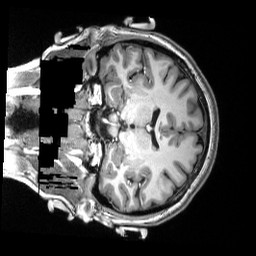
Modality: T1w
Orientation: coronal
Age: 26
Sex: female
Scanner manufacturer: siemens
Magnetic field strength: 3 T
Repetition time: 2.53 s
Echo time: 0.0033 s